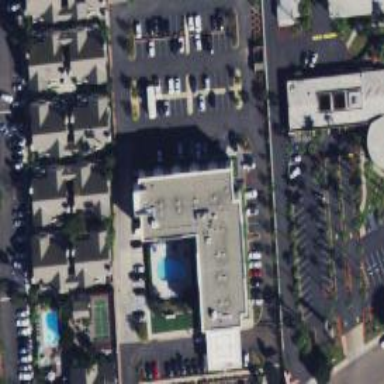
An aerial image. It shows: Hotel building.